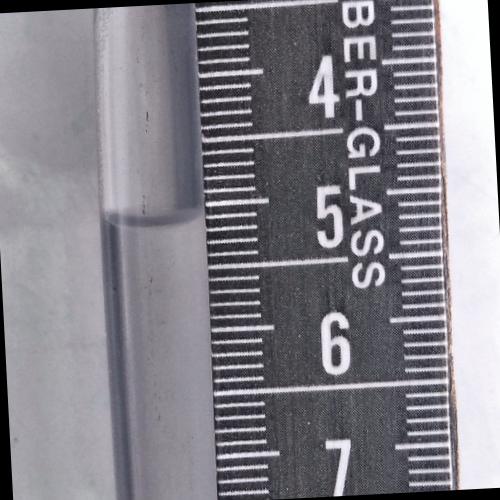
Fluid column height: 5.1 cm